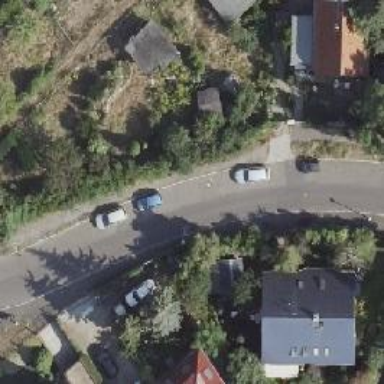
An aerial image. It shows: Asphalt road in residential area.